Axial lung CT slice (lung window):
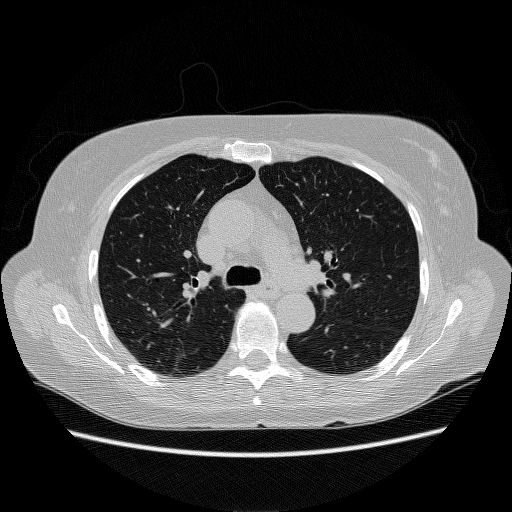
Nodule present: no